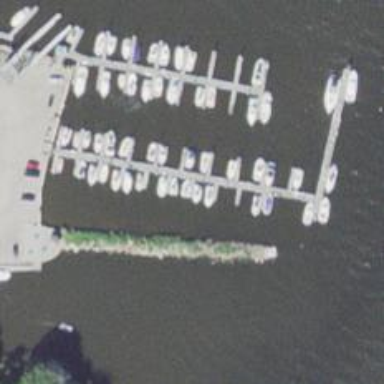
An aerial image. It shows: Man-made pier.